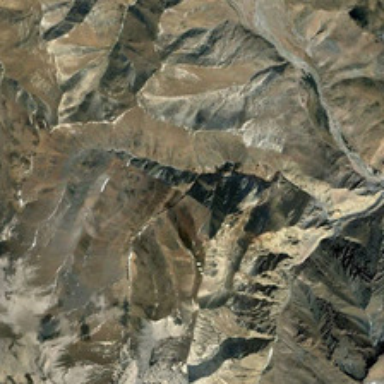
It is a piece of irregular khaki mountain .